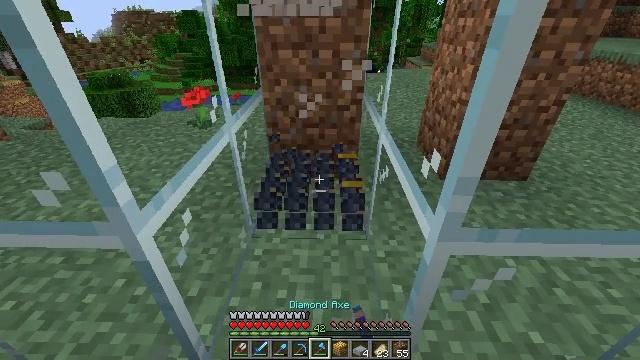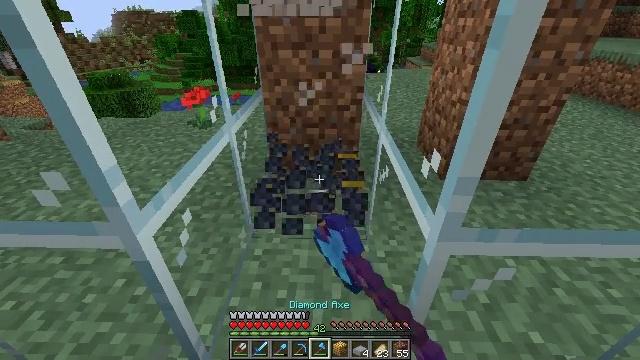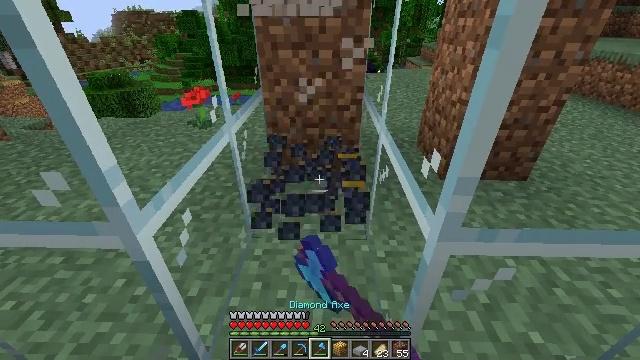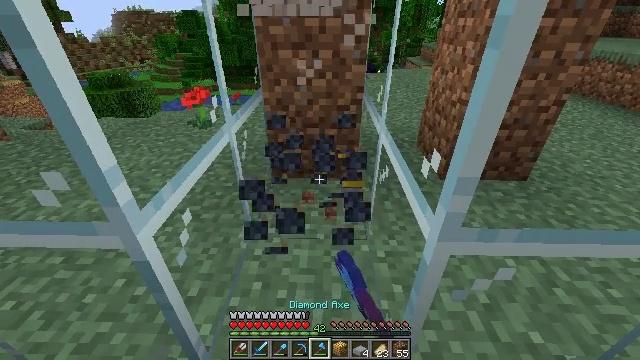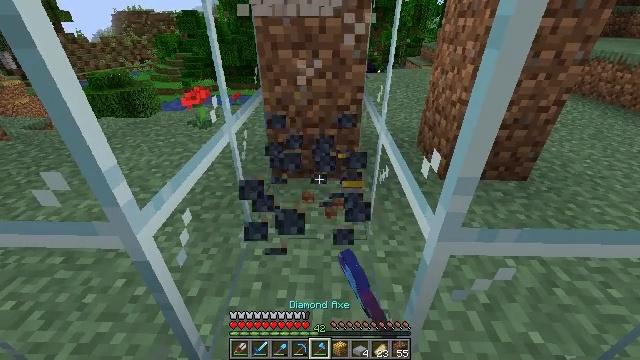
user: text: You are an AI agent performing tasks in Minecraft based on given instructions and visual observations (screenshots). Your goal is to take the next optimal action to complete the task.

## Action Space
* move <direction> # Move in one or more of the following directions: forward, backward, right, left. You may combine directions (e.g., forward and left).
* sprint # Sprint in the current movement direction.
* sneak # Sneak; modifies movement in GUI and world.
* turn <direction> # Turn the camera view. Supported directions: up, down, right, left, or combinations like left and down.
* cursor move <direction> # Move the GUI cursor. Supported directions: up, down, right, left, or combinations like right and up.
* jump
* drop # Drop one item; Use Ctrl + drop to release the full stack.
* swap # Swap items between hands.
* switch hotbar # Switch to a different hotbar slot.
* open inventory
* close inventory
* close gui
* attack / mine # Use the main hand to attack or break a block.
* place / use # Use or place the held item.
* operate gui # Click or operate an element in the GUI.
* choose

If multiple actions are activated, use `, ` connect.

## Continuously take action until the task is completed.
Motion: motion action
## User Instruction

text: Destroy the campfire carefully.
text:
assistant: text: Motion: attack / mine
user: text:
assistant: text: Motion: attack / mine
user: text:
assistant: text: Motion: attack / mine
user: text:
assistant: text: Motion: attack / mine
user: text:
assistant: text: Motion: attack / mine